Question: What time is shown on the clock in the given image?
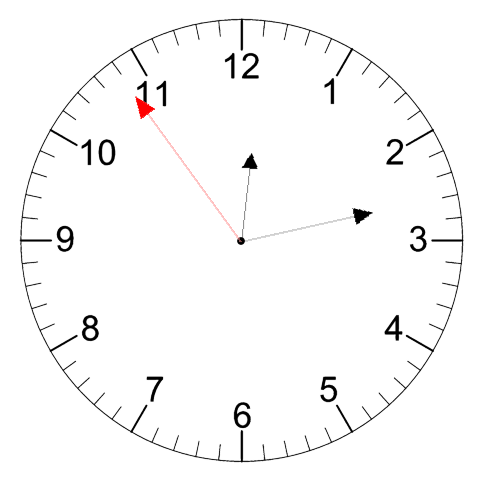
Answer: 12:12:54